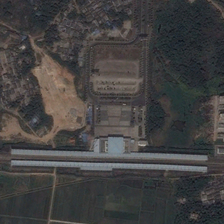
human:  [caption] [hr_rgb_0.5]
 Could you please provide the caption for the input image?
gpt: many green trees and farmlands are in two sides of a railway station .

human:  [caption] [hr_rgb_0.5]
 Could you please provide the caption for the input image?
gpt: many green trees and farmlands are in two sides of a railway station .

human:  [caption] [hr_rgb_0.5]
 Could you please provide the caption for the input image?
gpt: many green regions beside the railway station .

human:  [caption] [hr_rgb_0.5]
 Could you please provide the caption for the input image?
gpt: many green regions beside the railway station .

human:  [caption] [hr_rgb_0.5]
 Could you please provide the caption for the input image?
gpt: many green trees and farmlands are in two sides of a railway station .